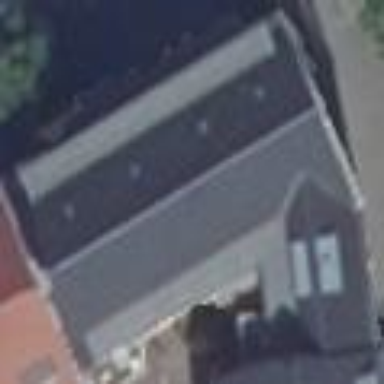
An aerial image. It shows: Gabled roof building with yellow color. The roof is covered with roof tiles and oriented along the structure.